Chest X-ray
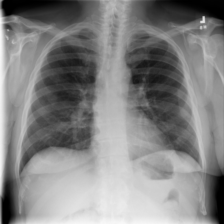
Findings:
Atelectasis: negative
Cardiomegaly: negative
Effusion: negative
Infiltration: negative
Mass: positive
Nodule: negative
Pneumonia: negative
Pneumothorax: negative
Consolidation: negative
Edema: negative
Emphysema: negative
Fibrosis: negative
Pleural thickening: negative
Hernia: negative